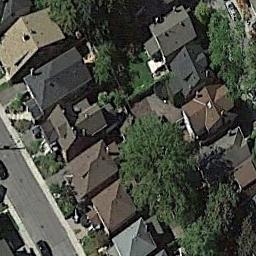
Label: medium_residential